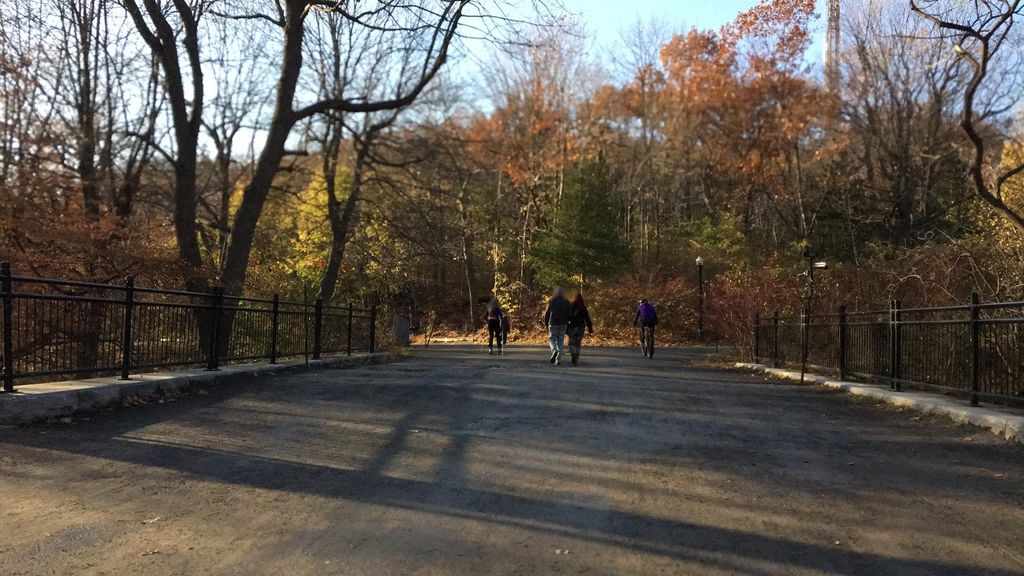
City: montreal